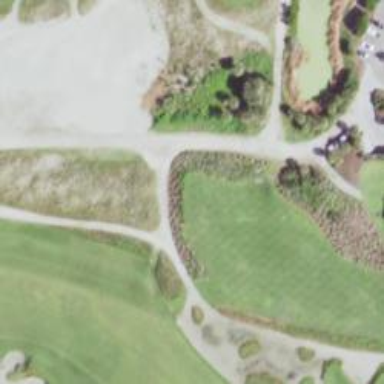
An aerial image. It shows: Path for both roads and golfers.